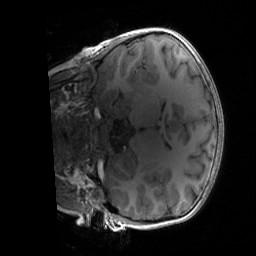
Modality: T1w
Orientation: coronal
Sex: male
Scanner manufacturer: siemens
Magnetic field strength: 3 T
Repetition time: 1.9 s
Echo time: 0.00243 s